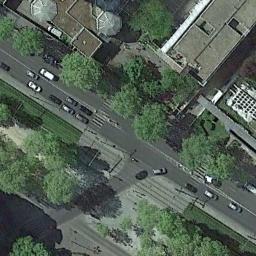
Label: freeway